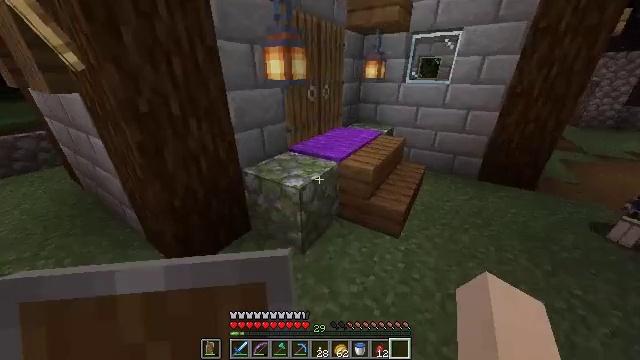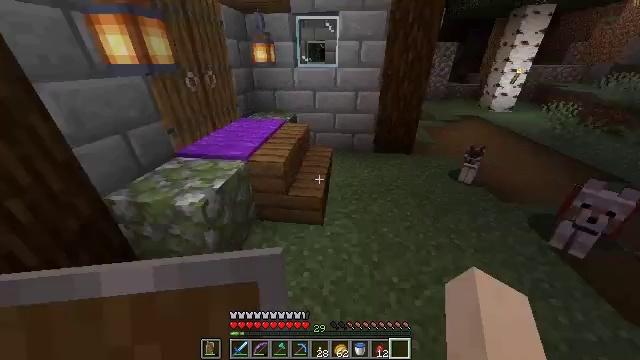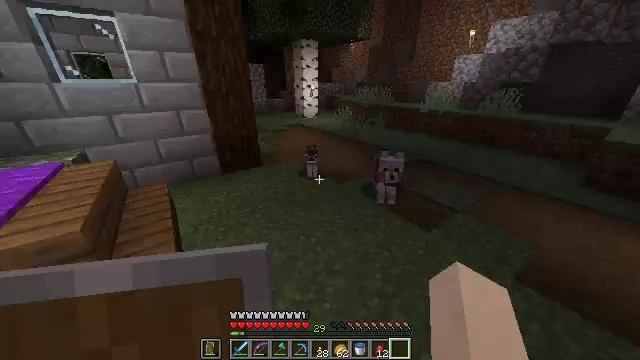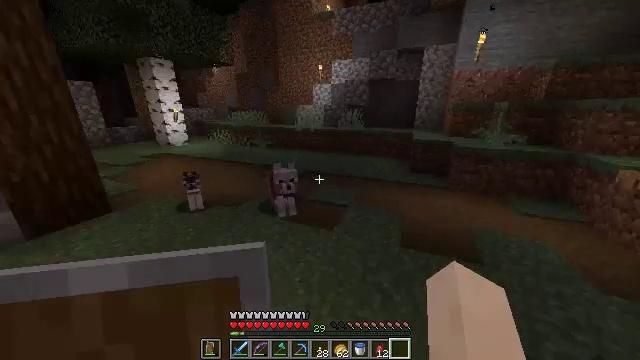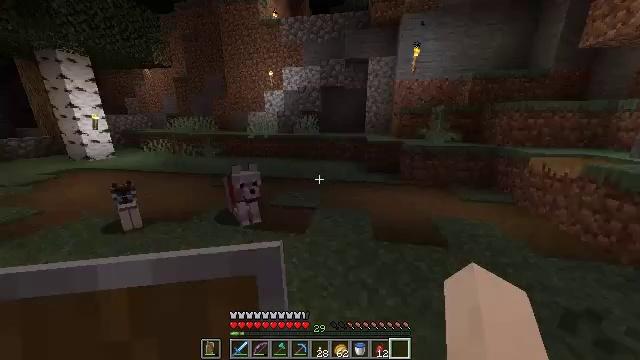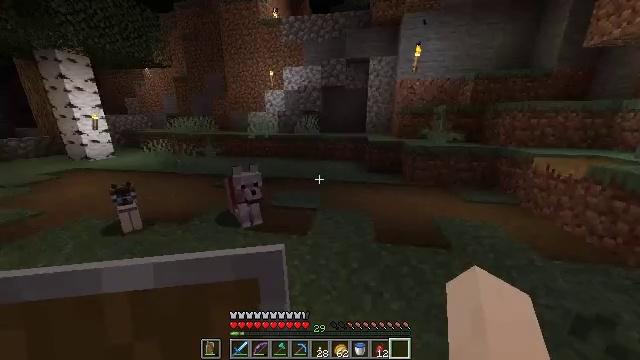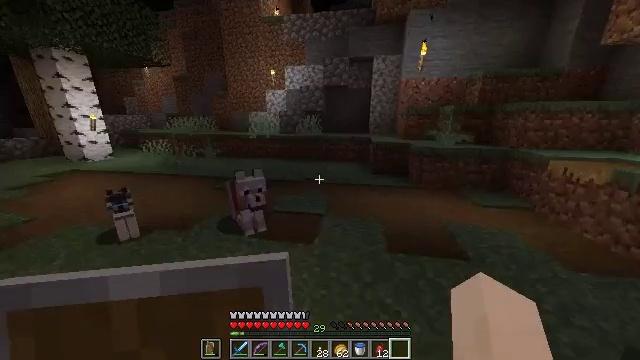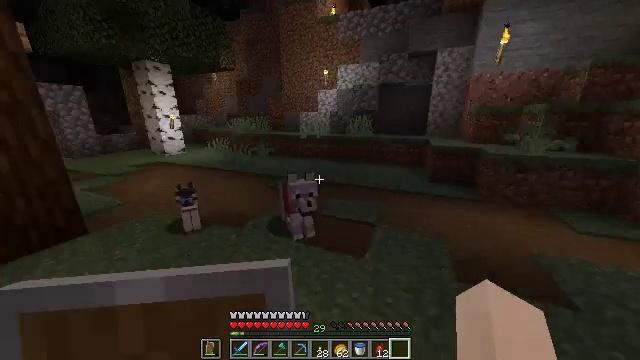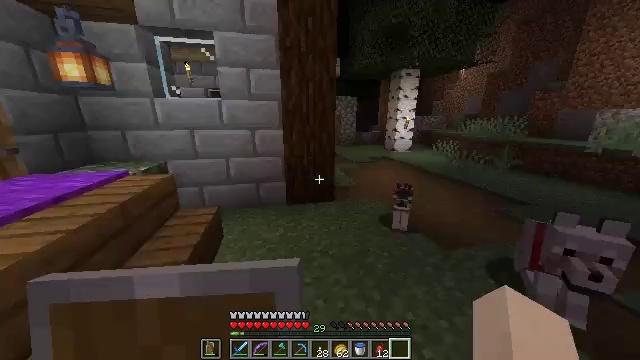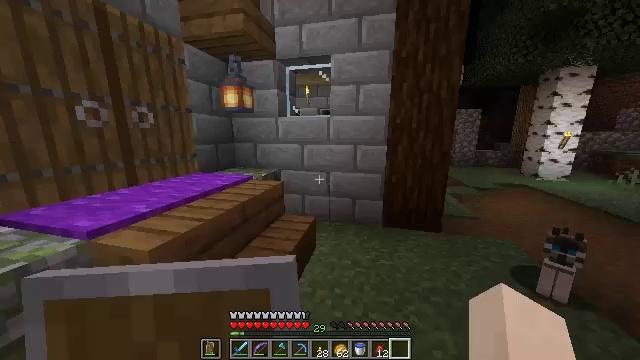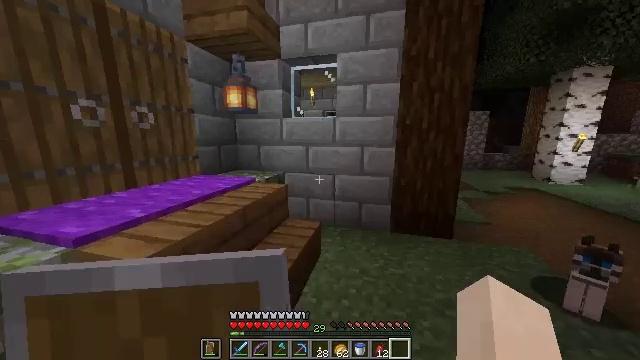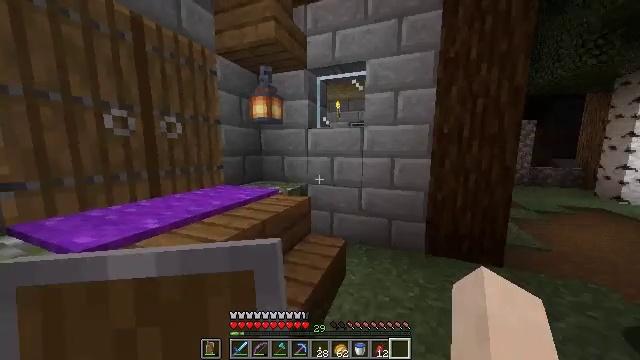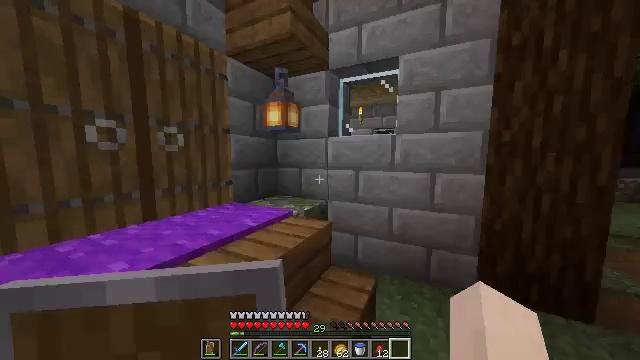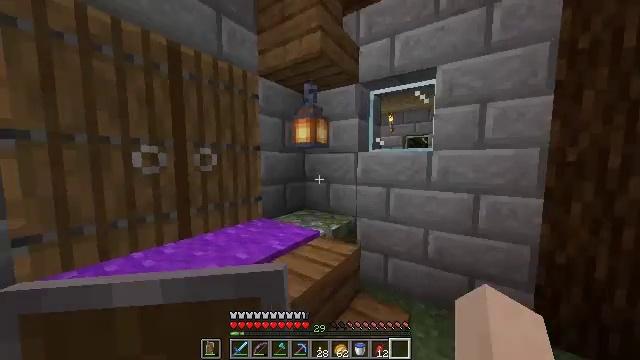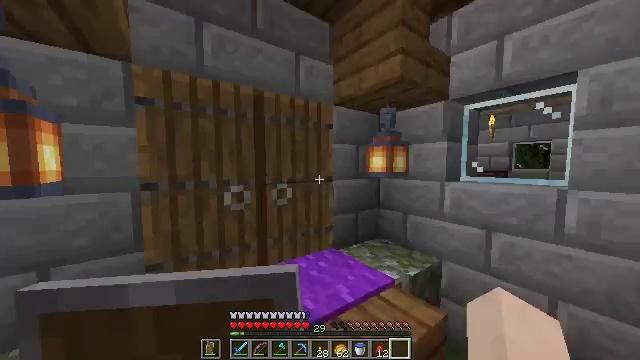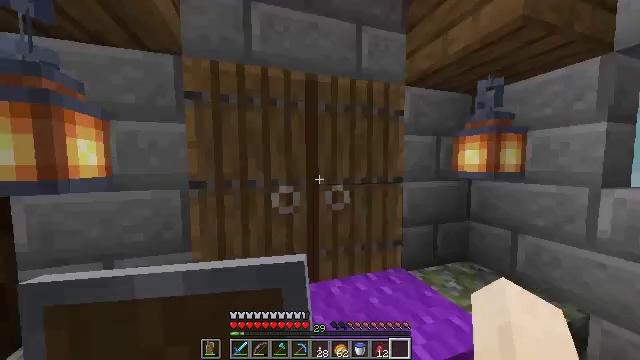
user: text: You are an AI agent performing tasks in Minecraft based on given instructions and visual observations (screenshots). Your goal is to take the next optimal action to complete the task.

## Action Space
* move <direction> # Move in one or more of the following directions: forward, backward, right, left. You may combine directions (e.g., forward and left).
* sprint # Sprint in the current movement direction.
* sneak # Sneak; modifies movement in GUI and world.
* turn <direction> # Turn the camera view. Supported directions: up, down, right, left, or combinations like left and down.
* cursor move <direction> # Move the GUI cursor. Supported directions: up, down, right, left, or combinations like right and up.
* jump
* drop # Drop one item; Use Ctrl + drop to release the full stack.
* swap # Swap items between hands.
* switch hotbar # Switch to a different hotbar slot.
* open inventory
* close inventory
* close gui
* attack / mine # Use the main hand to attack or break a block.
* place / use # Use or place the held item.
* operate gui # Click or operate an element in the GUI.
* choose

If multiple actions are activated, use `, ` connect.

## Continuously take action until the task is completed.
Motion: motion action
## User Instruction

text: Left click on the note block to break it.
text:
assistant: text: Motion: move forward, turn right and down
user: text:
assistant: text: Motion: move forward and move right, turn right and up
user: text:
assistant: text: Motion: move forward and move right, turn right and up
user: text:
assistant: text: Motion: move forward, turn right and up
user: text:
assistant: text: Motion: move forward
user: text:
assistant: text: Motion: move forward and move left
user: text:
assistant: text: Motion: move forward and move left, turn left
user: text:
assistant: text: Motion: move forward and move left, turn left
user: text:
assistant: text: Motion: move forward and move left, turn left and up
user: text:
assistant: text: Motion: move forward, turn left
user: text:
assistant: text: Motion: move forward, turn left and up
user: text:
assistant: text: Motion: move forward, turn left and up
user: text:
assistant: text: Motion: move forward, turn left and up
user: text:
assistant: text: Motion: move forward, turn left
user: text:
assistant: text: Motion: move forward, turn left
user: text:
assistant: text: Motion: move forward, use / place
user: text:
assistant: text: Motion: move forward, turn left and down, use / place
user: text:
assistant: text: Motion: move forward, turn left and down
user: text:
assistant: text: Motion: move forward, turn left and down
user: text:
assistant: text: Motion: move forward, turn right
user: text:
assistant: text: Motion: move forward, turn right and up
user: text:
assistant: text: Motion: move forward and move right, turn right and up
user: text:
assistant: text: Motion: move forward and move right, turn right
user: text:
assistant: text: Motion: move forward
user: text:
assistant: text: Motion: move forward
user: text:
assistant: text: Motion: move forward and move left
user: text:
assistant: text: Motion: move forward and move left
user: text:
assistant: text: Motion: move forward and move left
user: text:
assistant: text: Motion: move forward and move left
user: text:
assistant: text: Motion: move forward and move left